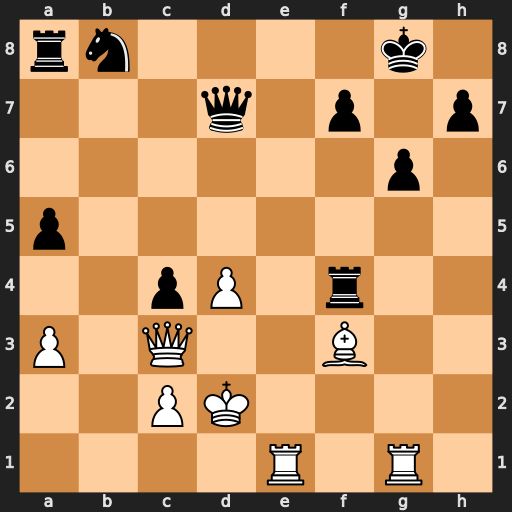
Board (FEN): rn4k1/3q1p1p/6p1/p7/2pP1r2/P1Q2B2/2PK4/4R1R1
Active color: w
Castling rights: -
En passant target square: -
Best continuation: Bxa8 Qxd4+ Qxd4